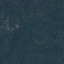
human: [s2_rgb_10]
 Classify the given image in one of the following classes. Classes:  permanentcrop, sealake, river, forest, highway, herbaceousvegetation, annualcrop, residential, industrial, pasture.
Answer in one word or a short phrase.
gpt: Forest